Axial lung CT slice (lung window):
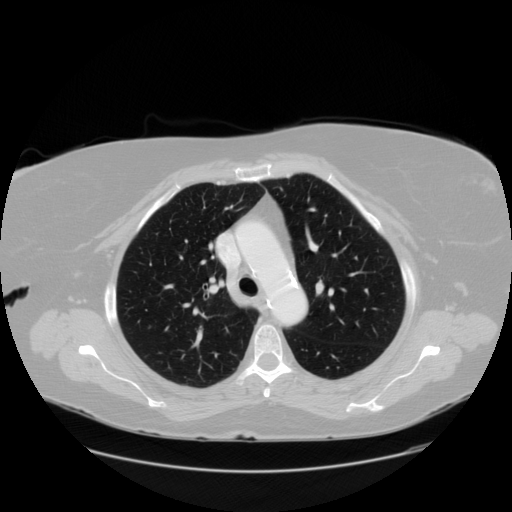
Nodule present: no